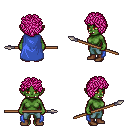
a pixel art fantasy rpg character, female body template, orc, green skin, blue cape, teal pants, pink curly afro hairstyle, brown shoes, spear, four views (front, back, left, right), 2x2 character sprite sheet, small pixel art, hard edges, no anti-aliasing